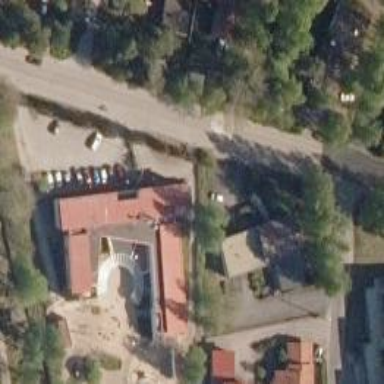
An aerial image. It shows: Kindergarten building.